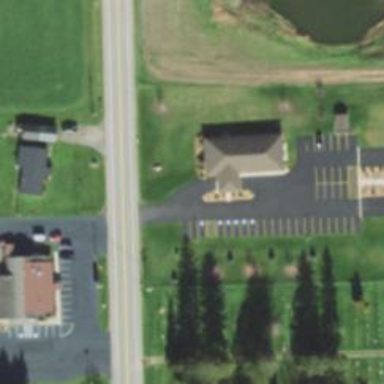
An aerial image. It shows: Driveway leading to service road.